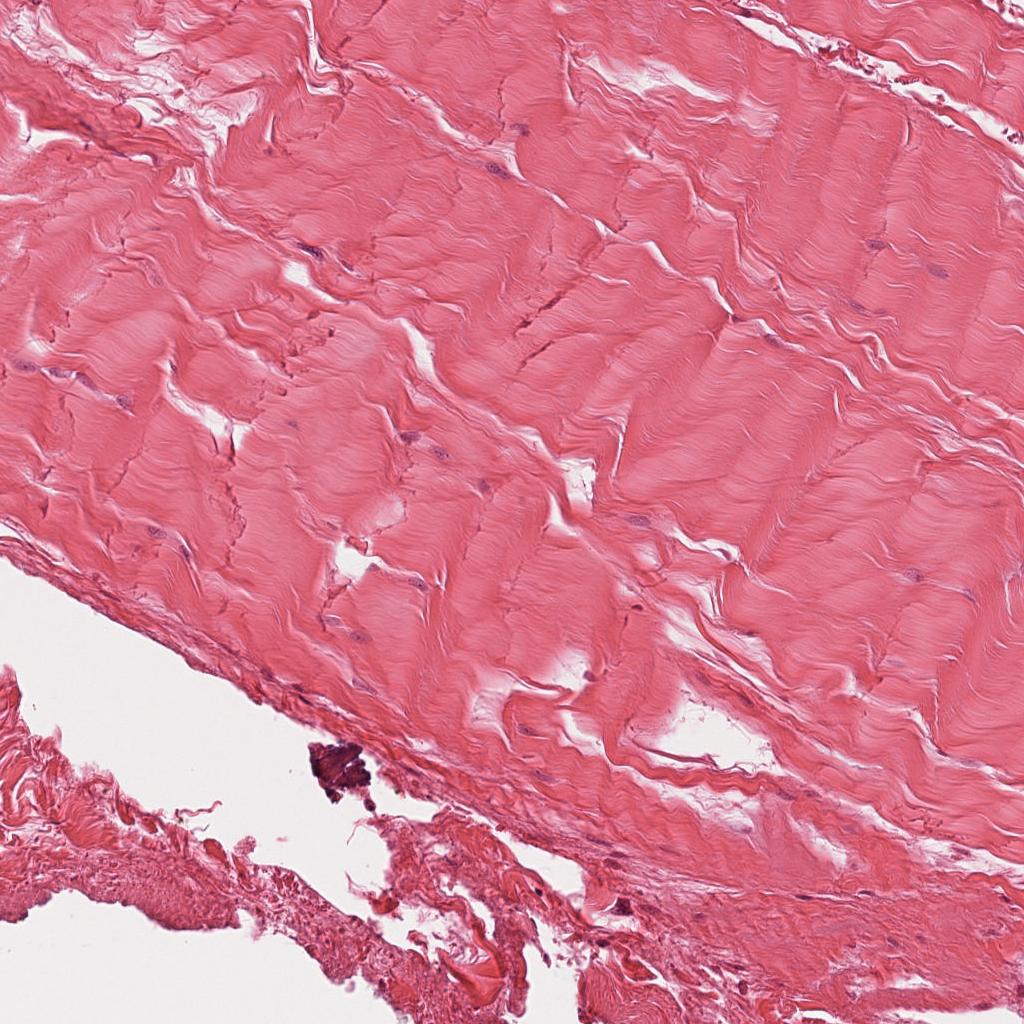
Label: Non-Tumor